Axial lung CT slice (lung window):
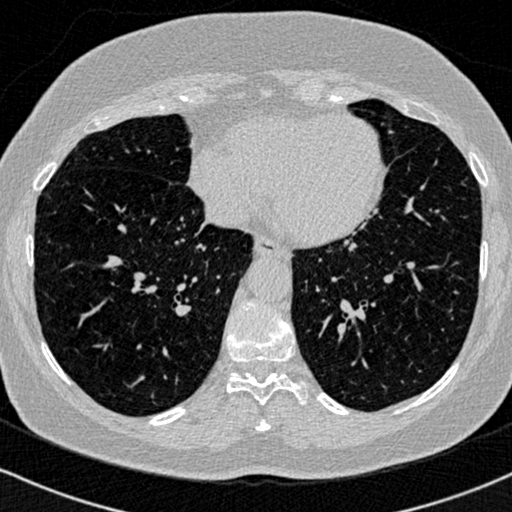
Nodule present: no